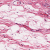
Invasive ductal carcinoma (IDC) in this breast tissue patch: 0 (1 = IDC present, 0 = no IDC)